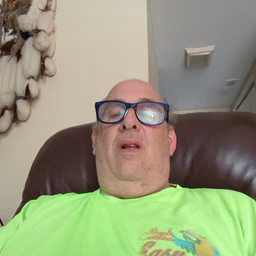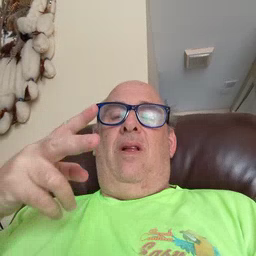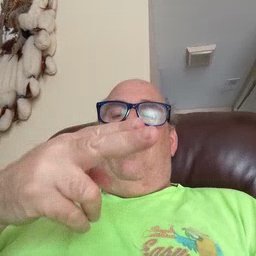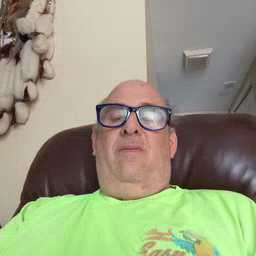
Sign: cut